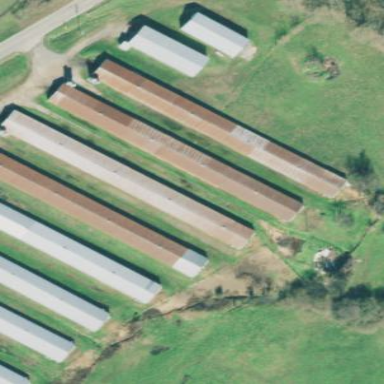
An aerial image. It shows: Farm auxiliary building.